Question: I have a model with a foreign key, allowing me to reference an arbitrary amount of other models. So I can add and remove using the admin interface, but how can I do the equivalent programatically?
'''
class Json(models.Model):
data = models.TextField()
class Dweet(models.Model):
name = models.CharField(max_length = 300)
data = models.ForeignKey(Json)
'''

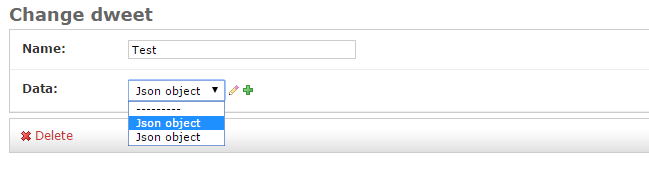
Answer: In order to use those models you can do the following:
'''
>>> from app.models import Json, Dweet
>>> a = Json(data="asdf")
>>> a.save()
>>> b = Dweet(name="Test", data=a)
>>> b.save()
>>> c = Dweet(name="Test2", data=a)
>>> c.save()
'''
After that you end up with one Json object and two Dweet objects that both point to said Json object. That's about as interesting as it gets with the two models you've shown us. You can add more Json objects if you like of course, but each Dweet can only point to one Json (not sure if you were asking for something different in your question).